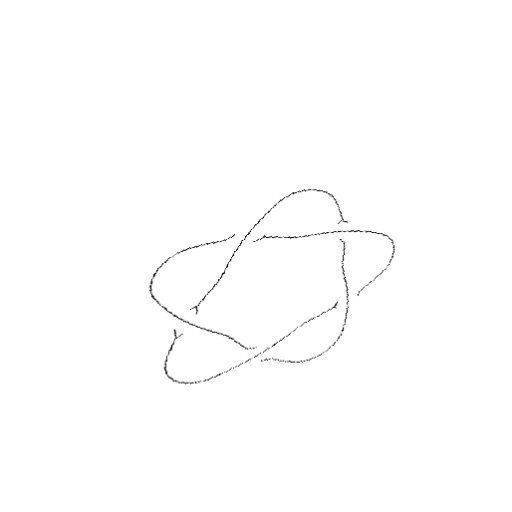
Crossing number: 5